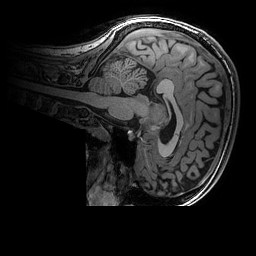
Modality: T1w
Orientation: sagittal
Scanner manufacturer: ge
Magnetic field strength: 3 T
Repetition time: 0.007 s
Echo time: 0.00342 s